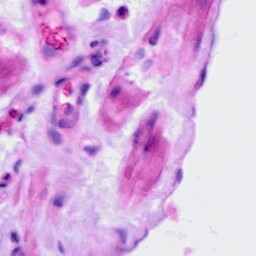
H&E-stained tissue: Ovarian